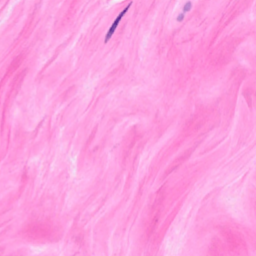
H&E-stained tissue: Breast